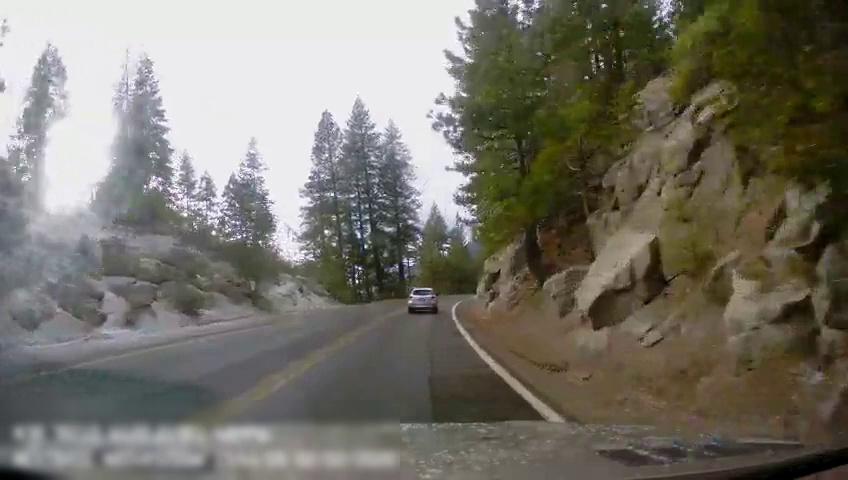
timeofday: Day
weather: Sunny
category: Drivable Space
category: Vehicles | SUV
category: Lanes | Alternate Lane
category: Lanes | Current Lane
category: Lanes | Opposite Lane